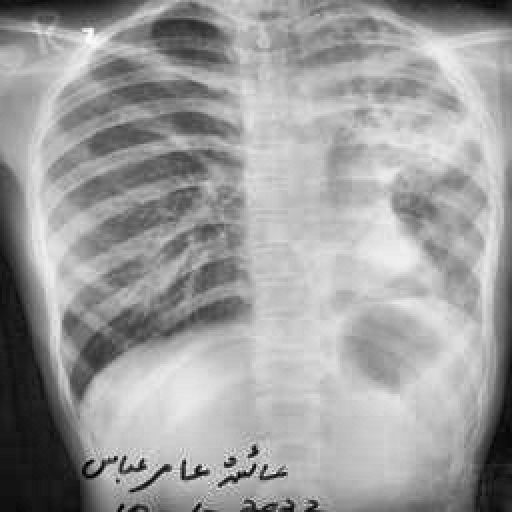
Finding: TUBERCULOSIS